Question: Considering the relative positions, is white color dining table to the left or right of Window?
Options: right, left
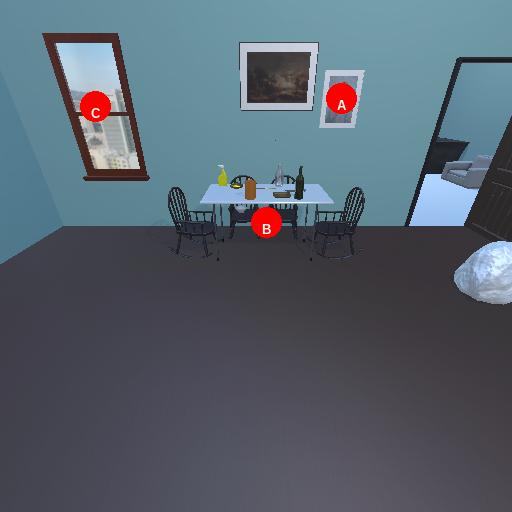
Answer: right